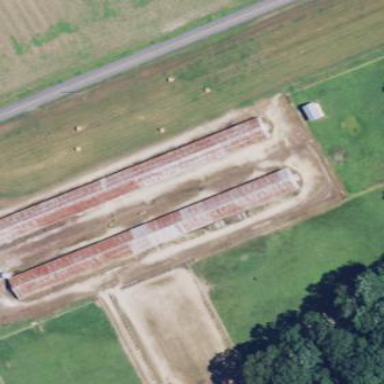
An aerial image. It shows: Farm auxiliary building.